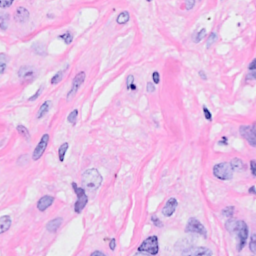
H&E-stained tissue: Breast